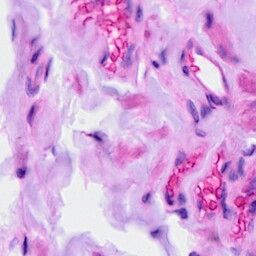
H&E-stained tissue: Ovarian